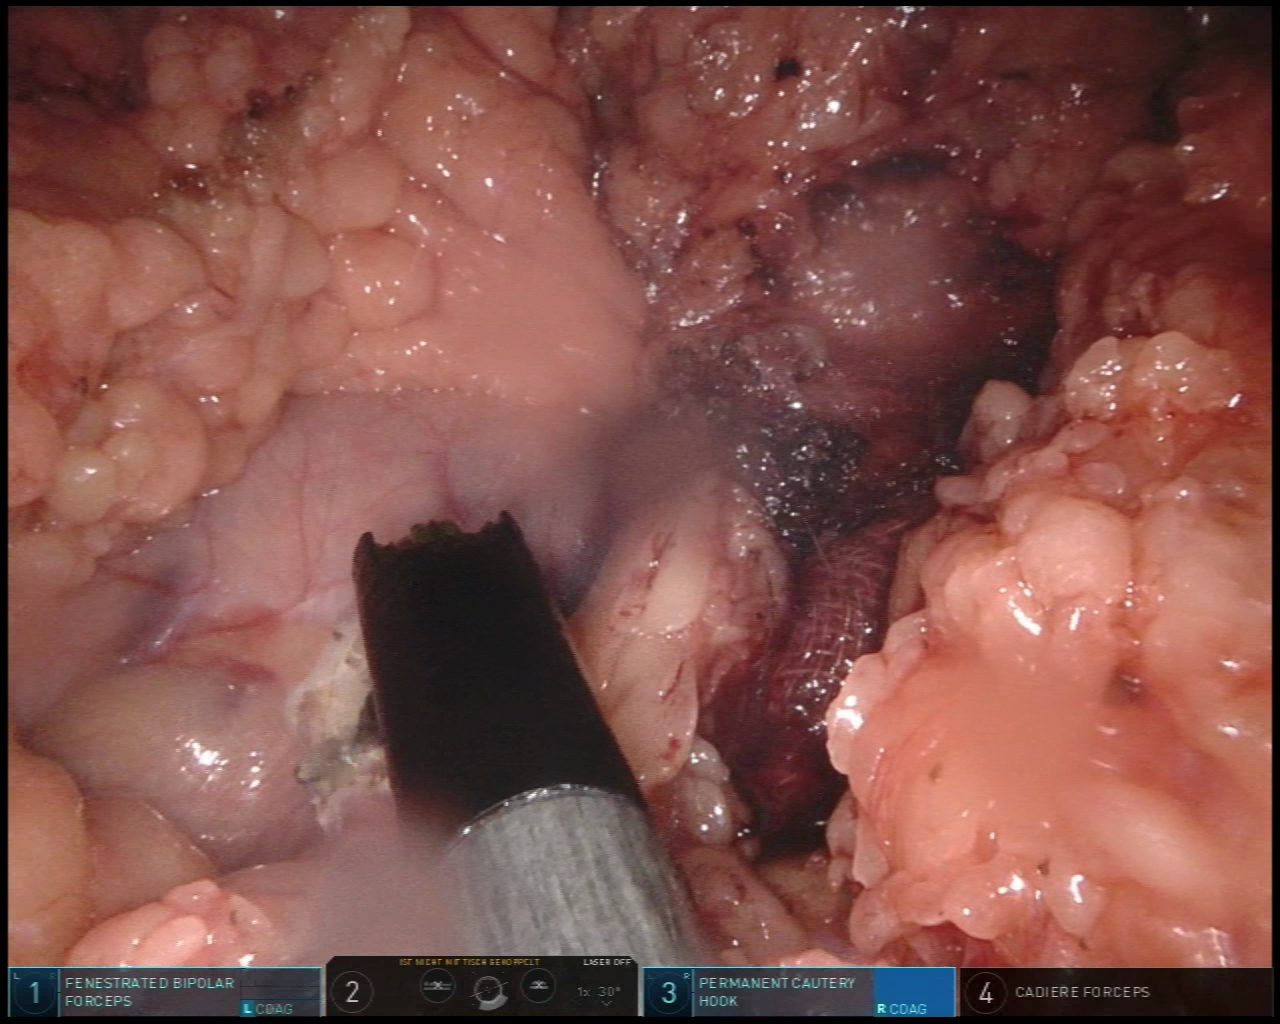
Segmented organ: stomach
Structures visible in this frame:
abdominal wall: no
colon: no
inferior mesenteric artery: no
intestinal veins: no
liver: no
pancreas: no
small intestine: no
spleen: no
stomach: yes
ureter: no
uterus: no
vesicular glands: no